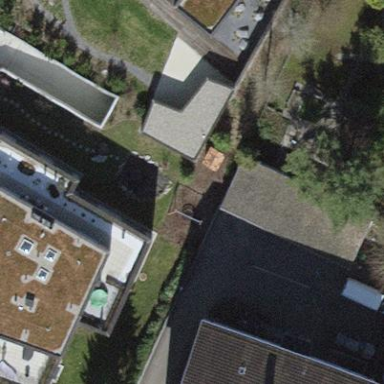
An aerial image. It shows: Group of garages.